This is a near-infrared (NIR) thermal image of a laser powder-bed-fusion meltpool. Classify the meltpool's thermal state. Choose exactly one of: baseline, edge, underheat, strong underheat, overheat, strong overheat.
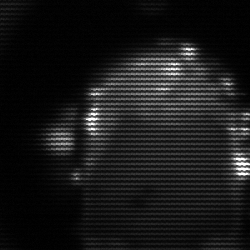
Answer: baseline